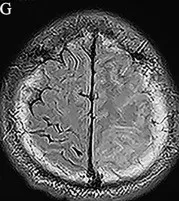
(C) MRI scan showed the abnormality disappeared at the follow-up scan (Case 1).
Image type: radiology (mri)